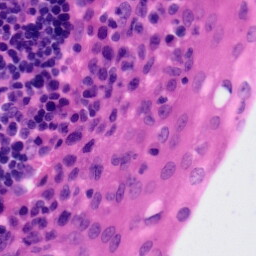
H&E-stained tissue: Tonsil